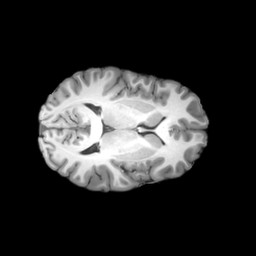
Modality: T1w
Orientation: axial